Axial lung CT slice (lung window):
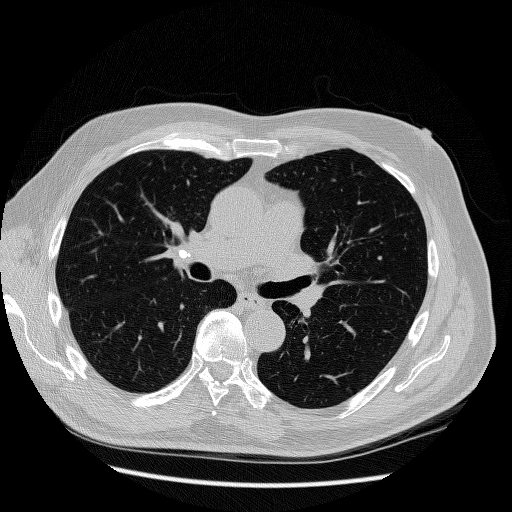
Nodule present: no